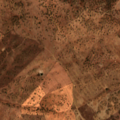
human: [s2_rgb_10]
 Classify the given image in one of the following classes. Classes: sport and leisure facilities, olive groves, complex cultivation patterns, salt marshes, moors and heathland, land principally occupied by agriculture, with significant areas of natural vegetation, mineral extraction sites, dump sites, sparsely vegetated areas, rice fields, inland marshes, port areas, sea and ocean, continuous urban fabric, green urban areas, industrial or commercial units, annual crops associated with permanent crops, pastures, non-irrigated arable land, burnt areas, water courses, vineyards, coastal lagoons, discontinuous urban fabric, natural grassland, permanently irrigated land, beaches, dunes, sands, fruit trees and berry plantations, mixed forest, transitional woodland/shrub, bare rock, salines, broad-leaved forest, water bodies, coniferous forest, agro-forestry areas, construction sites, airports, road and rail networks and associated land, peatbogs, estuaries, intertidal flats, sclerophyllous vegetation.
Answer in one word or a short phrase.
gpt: pastures, agro-forestry areas, broad-leaved forest, transitional woodland/shrub